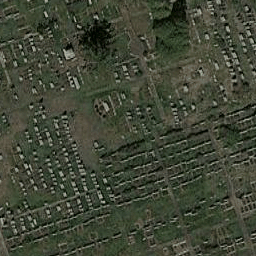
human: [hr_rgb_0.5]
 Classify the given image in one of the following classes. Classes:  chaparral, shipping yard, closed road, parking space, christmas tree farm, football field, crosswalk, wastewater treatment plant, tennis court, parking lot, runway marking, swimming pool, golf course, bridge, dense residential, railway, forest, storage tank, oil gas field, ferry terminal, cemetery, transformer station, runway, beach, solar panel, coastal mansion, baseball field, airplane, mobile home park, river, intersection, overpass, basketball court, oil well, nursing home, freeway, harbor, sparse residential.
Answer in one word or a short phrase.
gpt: cemetery